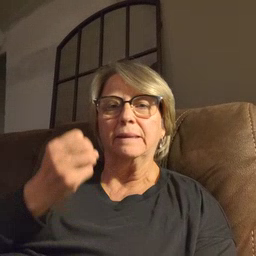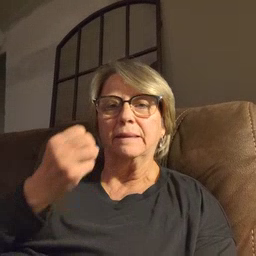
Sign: kitty